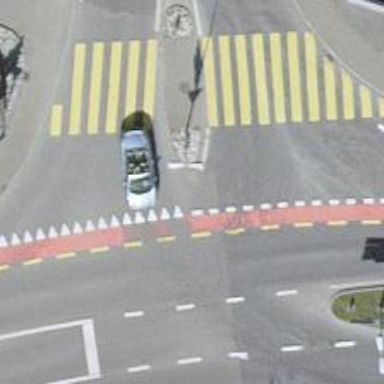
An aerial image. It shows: Marked road crossing with red surface markings.